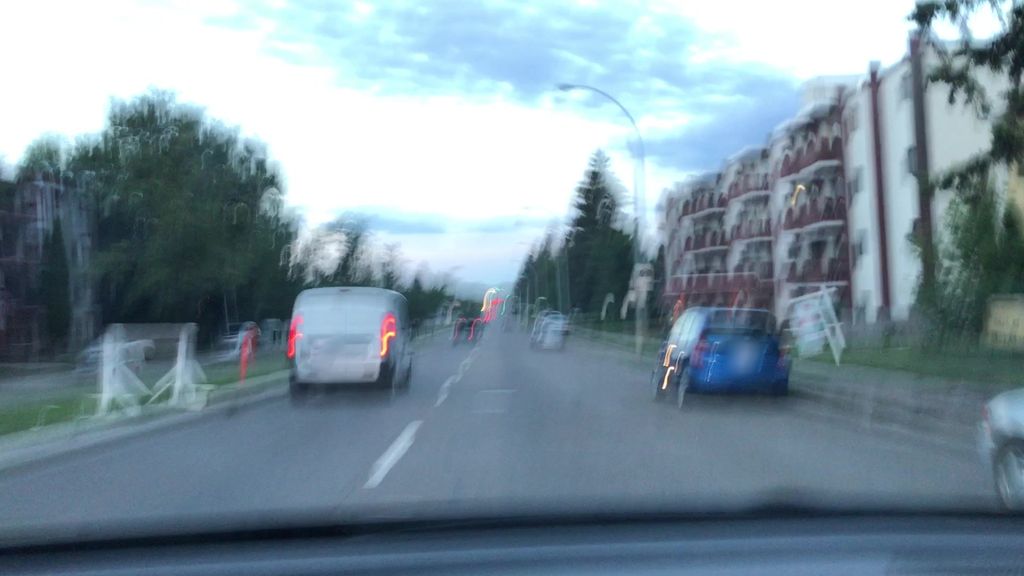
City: edmonton